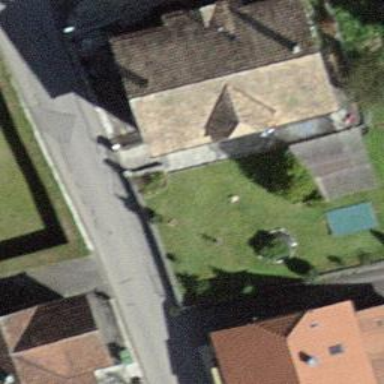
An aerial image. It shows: Residential building.